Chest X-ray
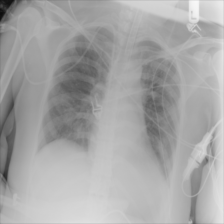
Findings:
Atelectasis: negative
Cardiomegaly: negative
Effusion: negative
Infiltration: positive
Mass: positive
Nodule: negative
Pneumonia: negative
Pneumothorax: negative
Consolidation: negative
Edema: negative
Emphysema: negative
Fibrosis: negative
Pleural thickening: negative
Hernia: negative